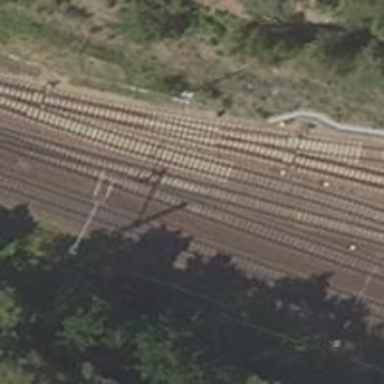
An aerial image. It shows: Railway signal.